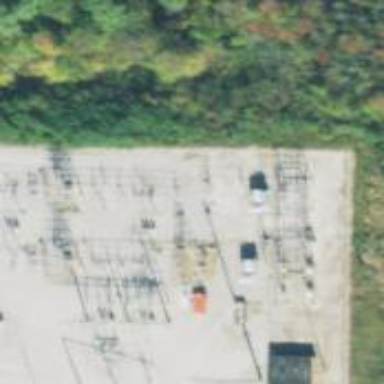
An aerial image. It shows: Switch used for power control.